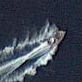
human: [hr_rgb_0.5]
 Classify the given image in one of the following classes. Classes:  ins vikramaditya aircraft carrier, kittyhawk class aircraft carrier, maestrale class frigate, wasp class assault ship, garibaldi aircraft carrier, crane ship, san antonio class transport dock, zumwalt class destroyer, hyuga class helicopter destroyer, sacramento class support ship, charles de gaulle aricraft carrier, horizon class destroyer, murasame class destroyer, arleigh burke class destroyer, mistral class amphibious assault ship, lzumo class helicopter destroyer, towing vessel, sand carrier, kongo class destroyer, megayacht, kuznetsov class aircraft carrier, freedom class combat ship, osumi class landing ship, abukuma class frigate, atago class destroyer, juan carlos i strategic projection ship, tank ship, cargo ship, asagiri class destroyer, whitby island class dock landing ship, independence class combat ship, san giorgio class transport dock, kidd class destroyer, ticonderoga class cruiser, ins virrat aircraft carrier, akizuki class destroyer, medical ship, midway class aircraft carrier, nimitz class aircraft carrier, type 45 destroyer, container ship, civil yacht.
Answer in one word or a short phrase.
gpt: Civil yacht